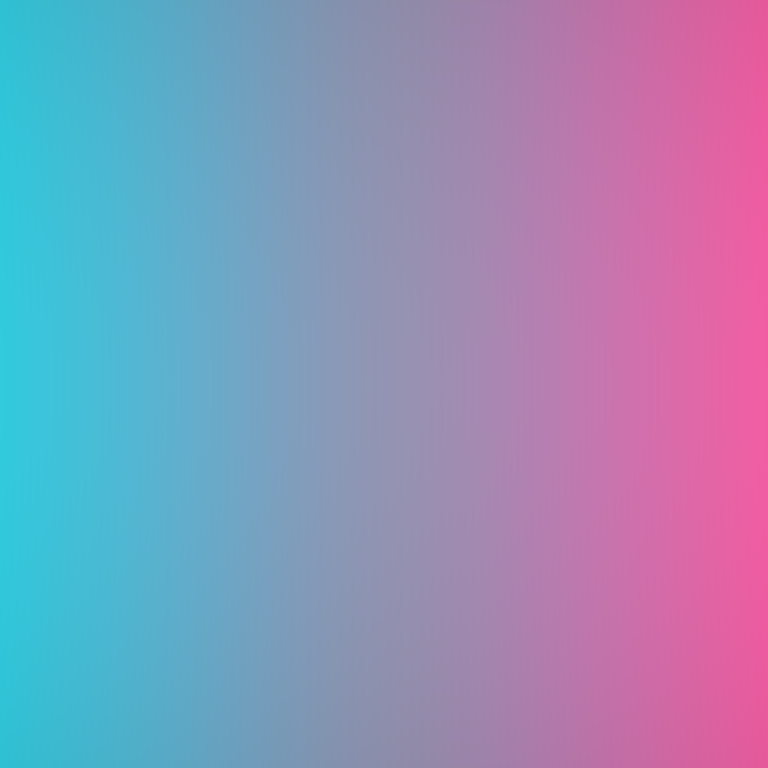
Abstract light effect, smooth gradient from cyan to magenta, calm atmosphere, soft blend, no room, no furniture, no objects.